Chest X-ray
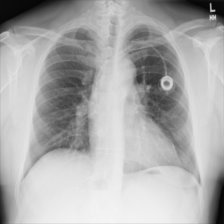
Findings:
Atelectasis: negative
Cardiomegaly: negative
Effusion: negative
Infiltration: negative
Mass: negative
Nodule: positive
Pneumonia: negative
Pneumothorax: negative
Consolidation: negative
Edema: negative
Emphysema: negative
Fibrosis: negative
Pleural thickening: negative
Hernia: negative